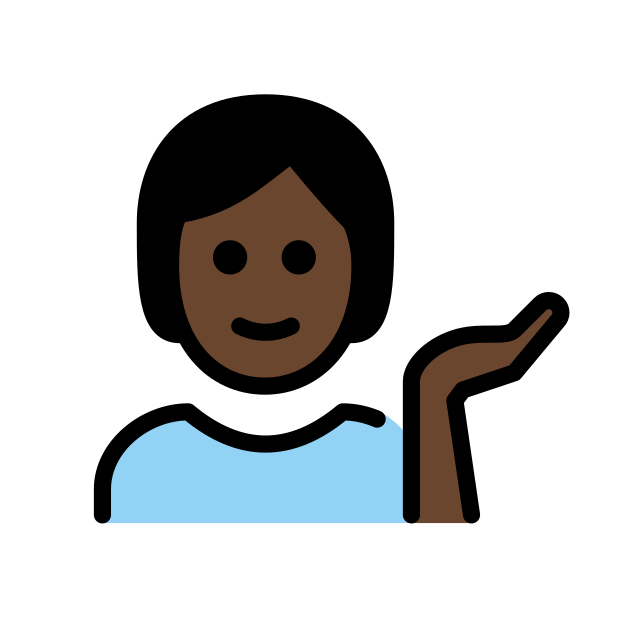
person tipping hand: dark skin tone